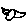
Label: bird